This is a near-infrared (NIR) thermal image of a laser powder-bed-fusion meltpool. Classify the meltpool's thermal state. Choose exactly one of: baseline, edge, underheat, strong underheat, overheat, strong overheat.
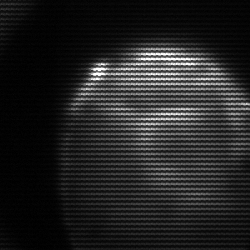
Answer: edge